Field crop: tomato
Growth stage: 1
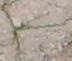
Species: cyperus